Brain MRI, t2w sequence, axial 2D slice.
Patient: age 39, sex F, weight 95 kg, height 1.95 m
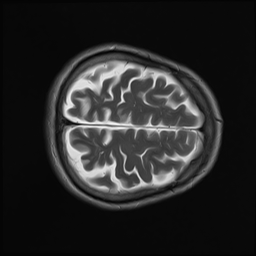